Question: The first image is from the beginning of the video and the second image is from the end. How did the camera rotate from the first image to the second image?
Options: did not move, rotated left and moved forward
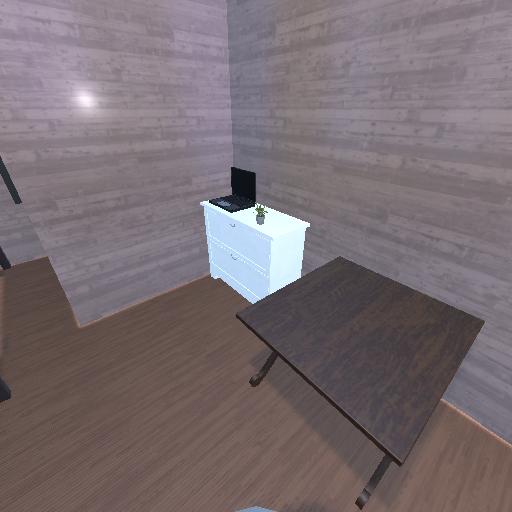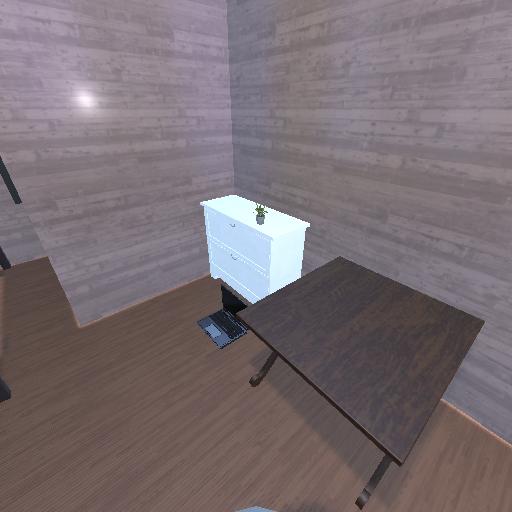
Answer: did not move